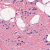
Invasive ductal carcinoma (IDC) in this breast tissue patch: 1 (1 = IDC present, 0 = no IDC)